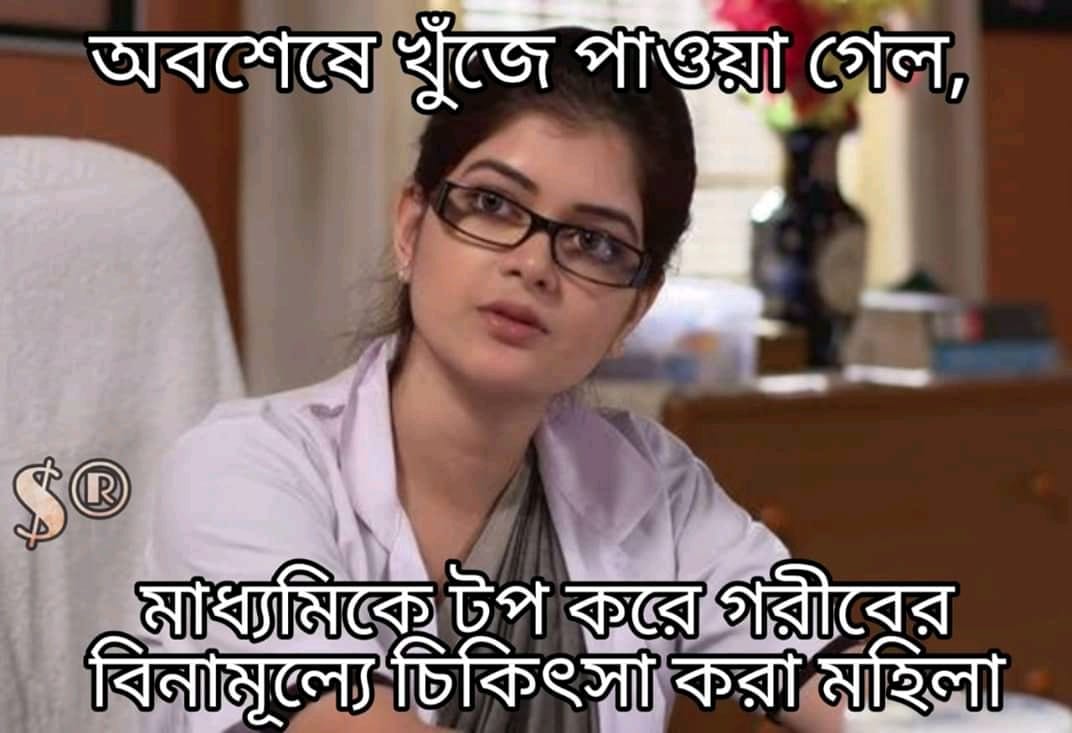
Caption: অবশেষে খুজে পাওয়া গেল , মাধ্যমিকে টপ করে গরীবের বিনামূল্যে চিকিৎসা করা মহিলা
Label: non-hate